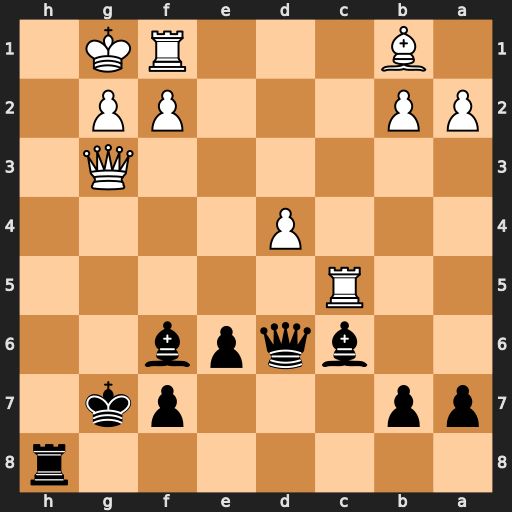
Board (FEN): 7r/pp3pk1/2bqpb2/2R5/3P4/6Q1/PP3PP1/1B3RK1
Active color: b
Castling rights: -
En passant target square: -
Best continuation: Qxg3 fxg3 Bxd4+